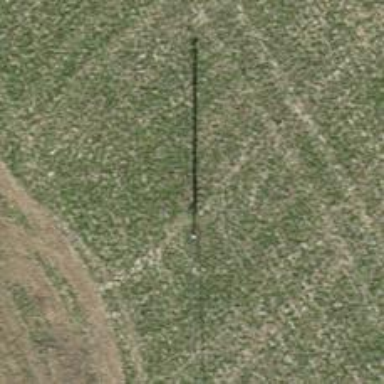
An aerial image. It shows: Power pole.